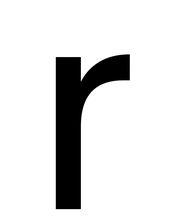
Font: Poppins-Regular